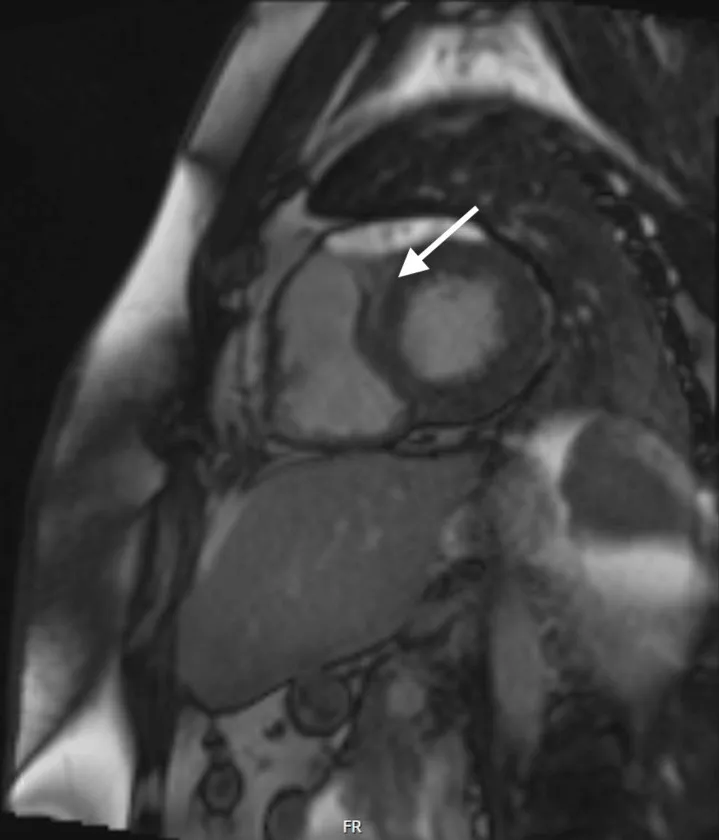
Cardiac MRI. Late gadolinium enhancement (LGE) at the basal antero-septal segment (white arrow).
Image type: radiology (mri)